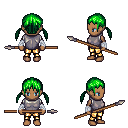
a pixel art fantasy rpg character, female body template, human, dark skin, steel chest armor, gold greaves, green twin-tailed hairstyle, white cloth bandages, spear, four views (front, back, left, right), 2x2 character sprite sheet, small pixel art, hard edges, no anti-aliasing